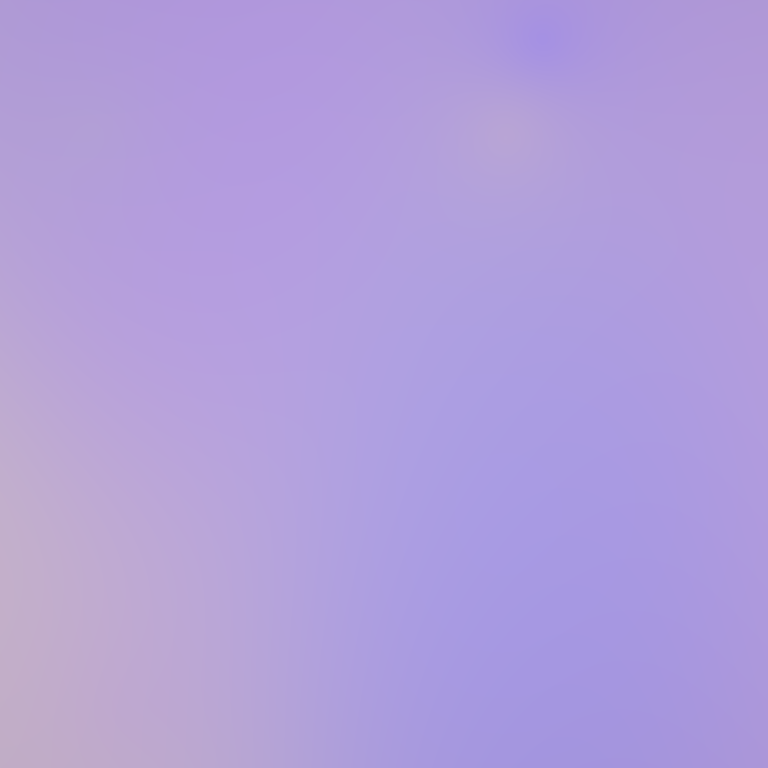
Abstract light effect, smooth gradient from soft lavender to pale pink, serene atmosphere, diffuse light, no room, no furniture, no objects.